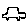
Label: car